Question: UItableView is showing with empty rows like below...

how to hide it without changing the tableview style. Do I need to resize the table View, if so how can I know the height exactly to set.
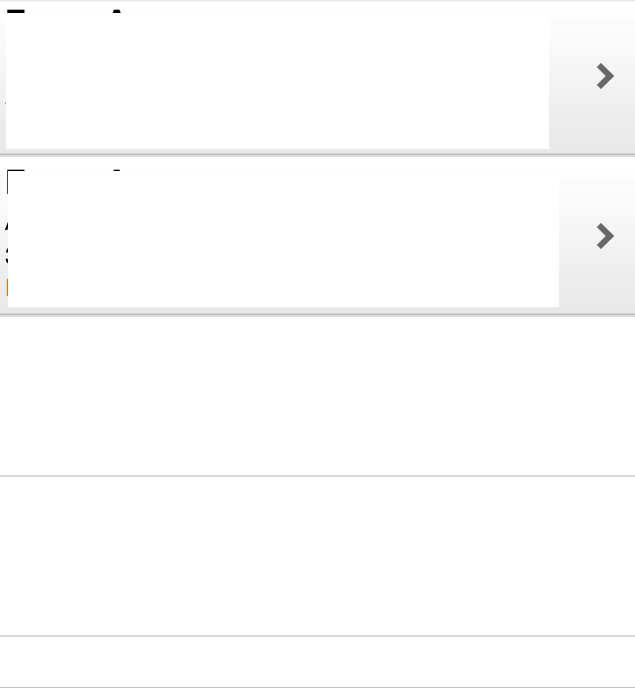
Answer: you add UIview in footer of uitabeview use of xib or tableview delegate method
'''
- (CGFloat)tableView:(UITableView *)tableView heightForFooterInSection:(NSInteger)section;
{
return 1;
}
- (UIView *)tableView:(UITableView *)tableView viewForFooterInSection:(NSInteger)section;
{
return yourview;
}
'''